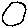
Label: circle